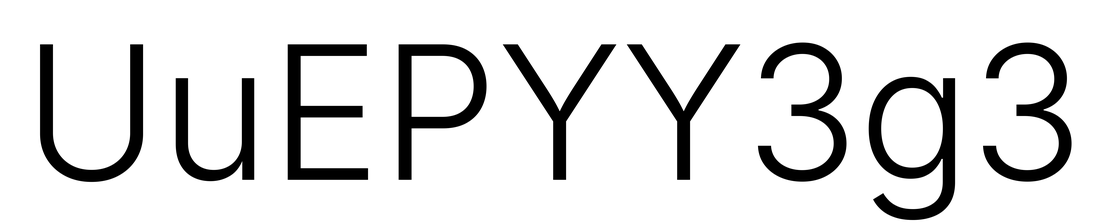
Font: Inter_Light